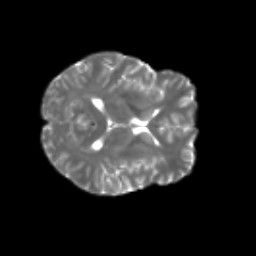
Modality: T2w
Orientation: axial
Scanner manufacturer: siemens
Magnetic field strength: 3 T
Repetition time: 4.16 s
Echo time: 0.0806 s